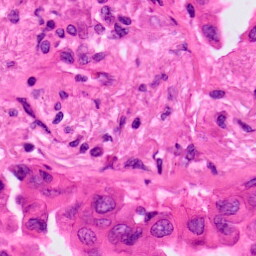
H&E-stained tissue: Lung